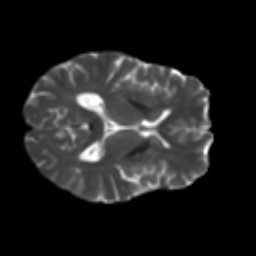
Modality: T2w
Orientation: axial
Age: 63
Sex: female
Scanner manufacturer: ge
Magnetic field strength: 3 T
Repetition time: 7.8 s
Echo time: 0.0649 s